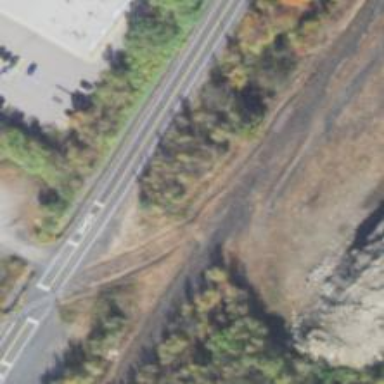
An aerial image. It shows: Disused railway siding.